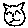
Label: cat